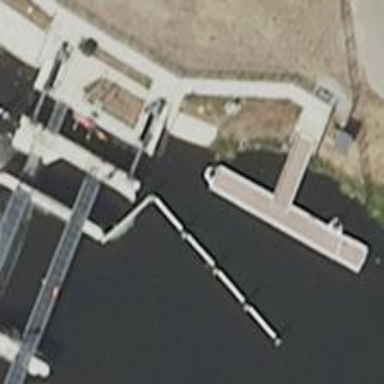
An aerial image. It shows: Lock gate on waterway.